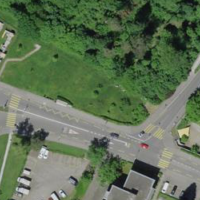
EUNIS habitat code: 53
Species observed at this site:
Acer campestre